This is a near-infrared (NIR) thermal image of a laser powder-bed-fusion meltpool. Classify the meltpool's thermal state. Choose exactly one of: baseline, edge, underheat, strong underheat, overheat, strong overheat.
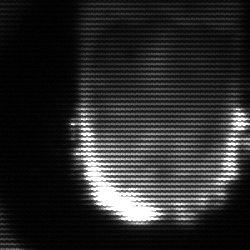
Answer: baseline